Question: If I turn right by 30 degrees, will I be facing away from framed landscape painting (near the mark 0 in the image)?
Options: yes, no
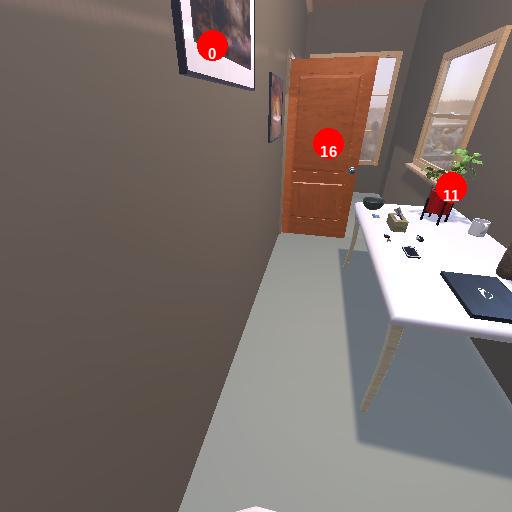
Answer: yes